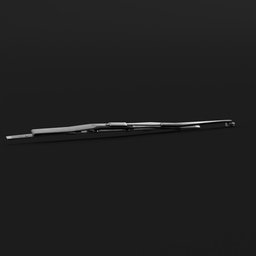
Label: mechanical